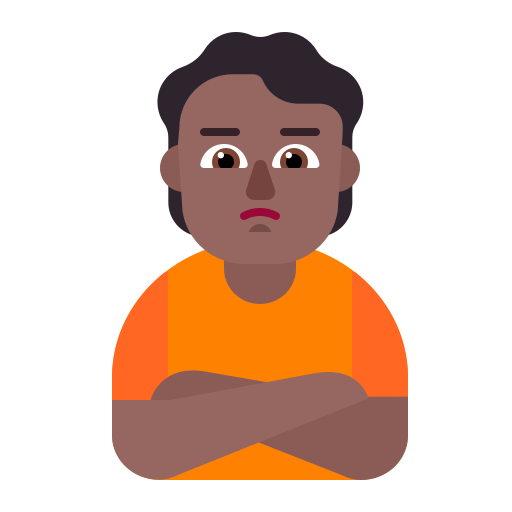
person pouting flat  dark